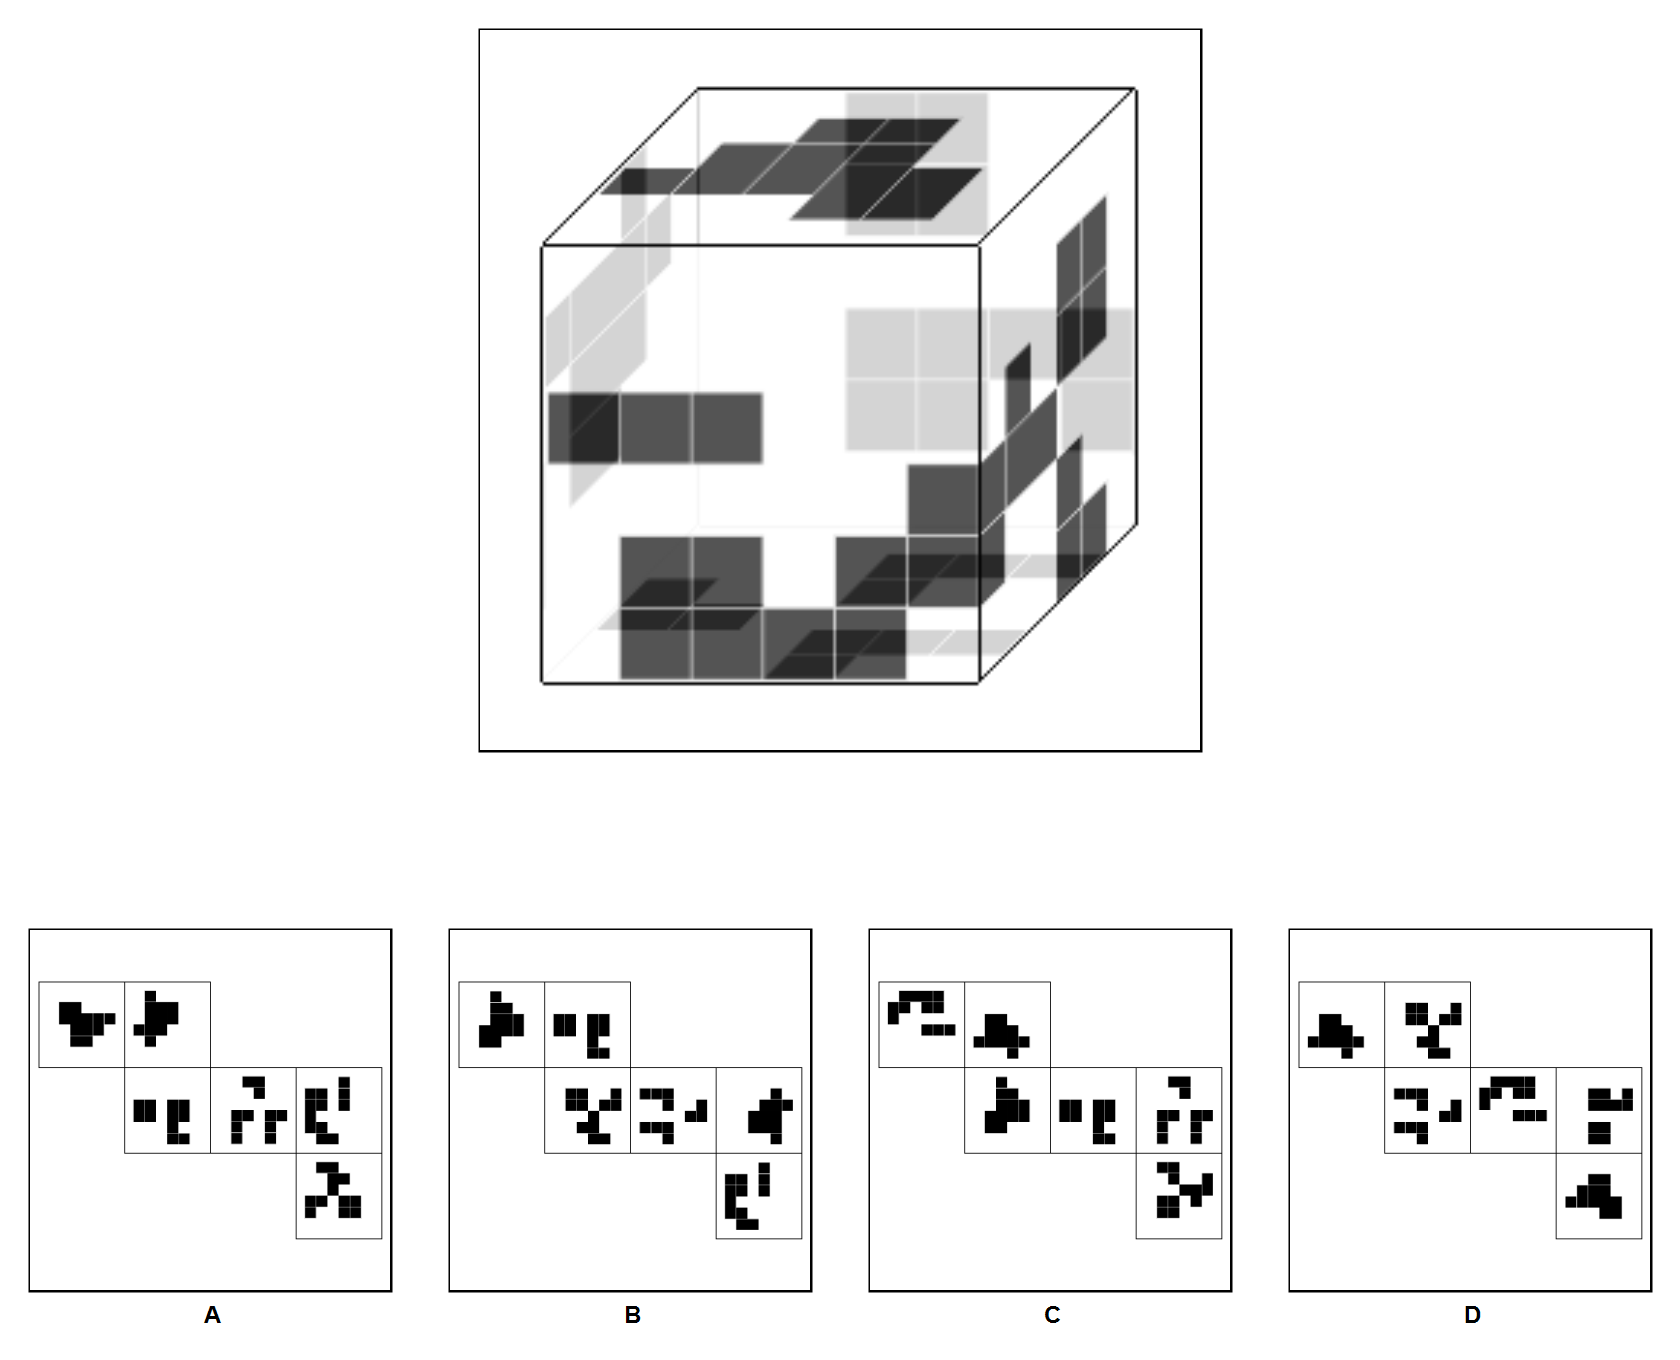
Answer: D